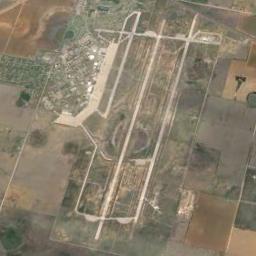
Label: airport